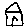
Label: house